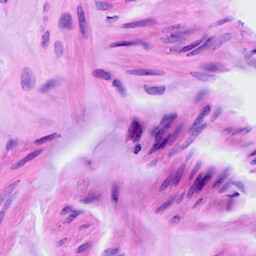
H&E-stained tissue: Ovarian